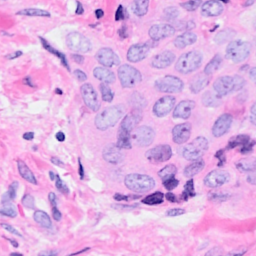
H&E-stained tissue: Breast